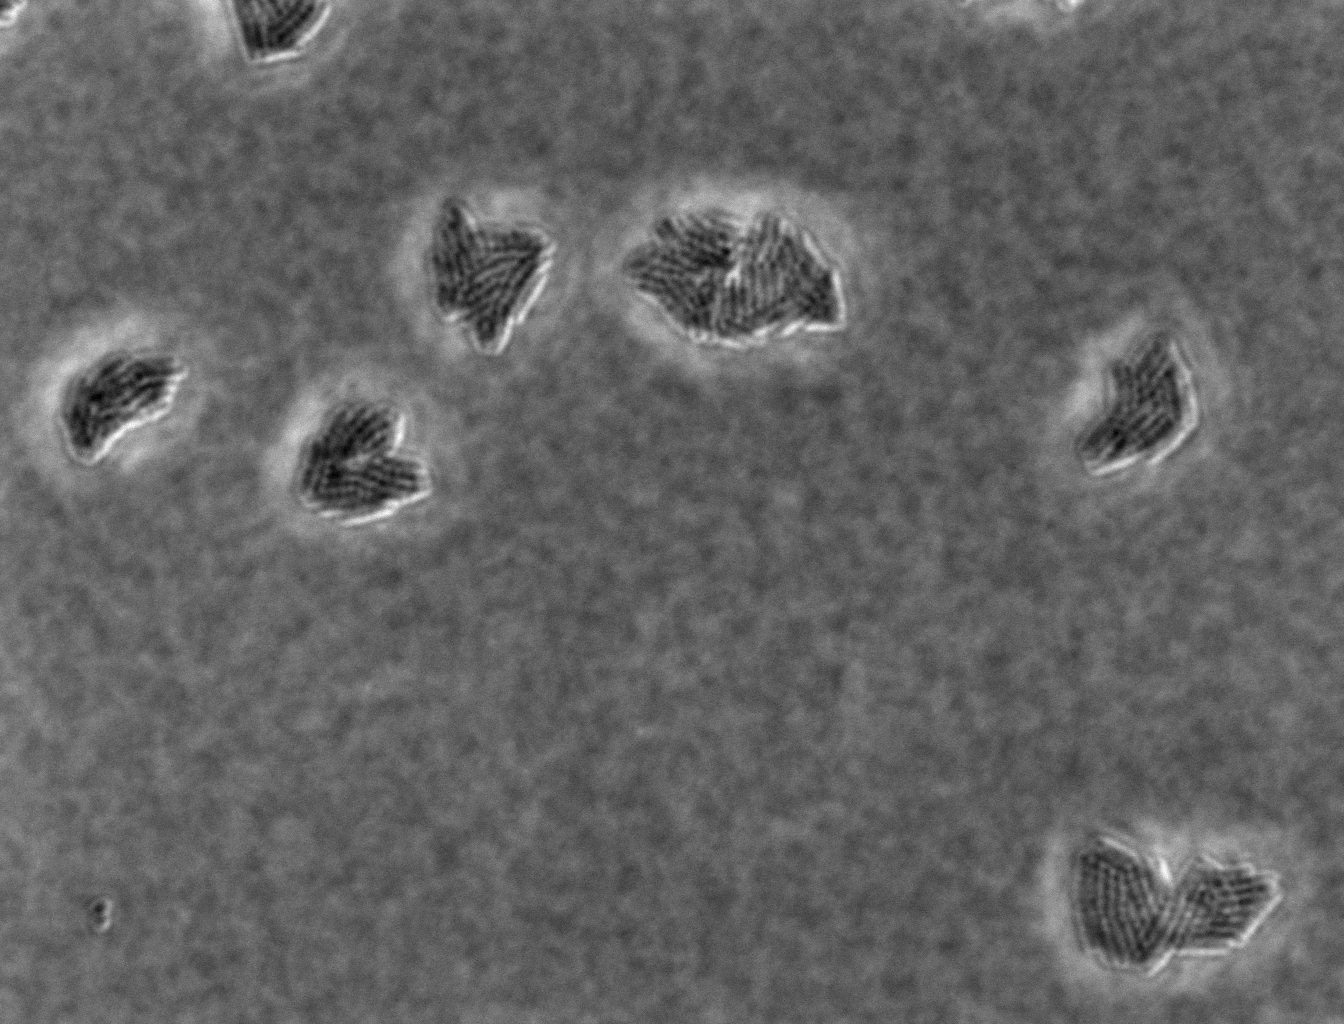
Defocused phase contrast microscopy, 60x objective, 3 h incubation